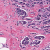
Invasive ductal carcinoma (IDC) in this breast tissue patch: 1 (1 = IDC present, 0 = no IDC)